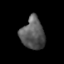
Tissue: skin
Cell type: Fibroblasts
Senescence score: 0.7249
Nuclear area (px): 722
Mean DAPI intensity: 89.393